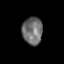
Tissue: prostate
Cell type: T cells
Senescence score: 0.3601
Nuclear area (px): 545
Mean DAPI intensity: 109.971